Question: What regulation is mentioned?
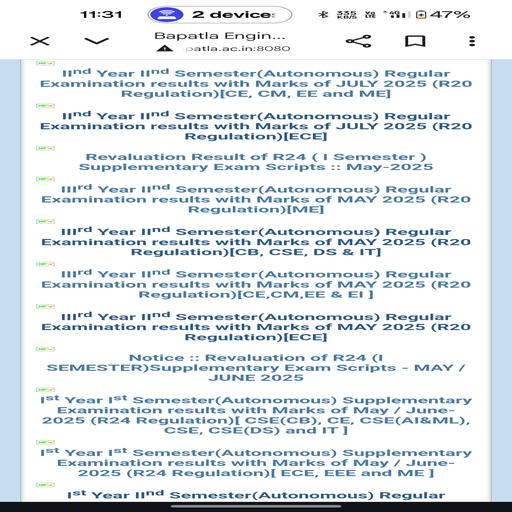
Answer: R20 Regulation